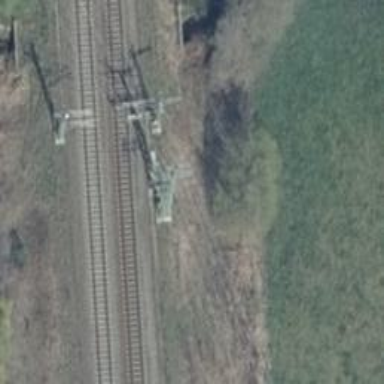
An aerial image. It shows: Power line in the image.